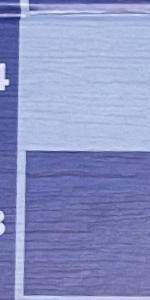
Label: Empty